Question: I've never worked with a non-normalized database before, so I'll try and explain my problem as best I can. So I have two tables:

The customers table holds all the customers information, and the orders table holds all the orders that they have placed. I haven't listed all the fields in the tables, just the ones that I need. The customer number in both tables is not the primary key, but I'm inner joining on them anyway. So the problem I'm having is that I don't know how to make a query that:
Selects all the customers with their first name, last name, and email, and also show the most recent orderdate, most recent total, and most recent ordertype. I know that I have to use a max() aggregate for the date, but that's as far as I got. Please help a noob out.
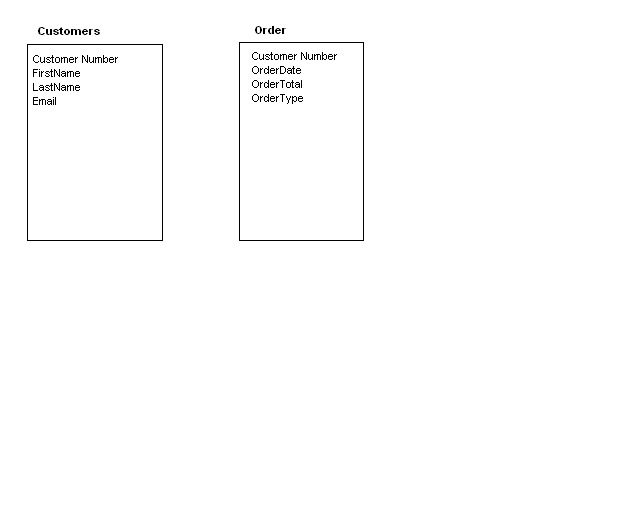
Answer: You can try:
'''
SELECT FirstName,
LastName,
Email,
OrderDate,
OrderTotal,
OrderType
FROM Customers AS C
INNER JOIN Order AS O
ON O.CustomerNumber = C.CustomerNumber AND
O.OrderDate = (
SELECT MAX (O1.OrderDate)
FROM Order AS O1
WHERE O1.CustomerNumber = C.CustomerNumber)
)
'''